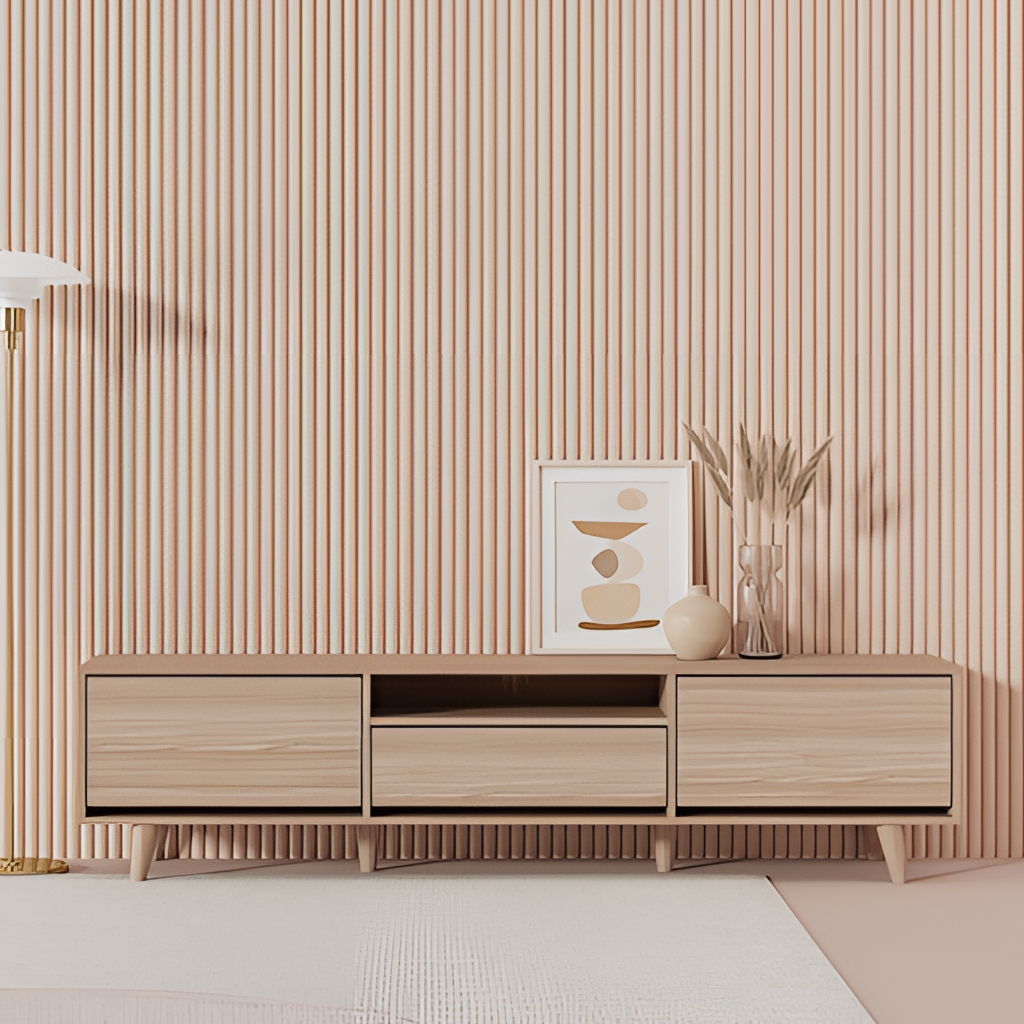
wood TV stand, living room, wood wallpaper, with vertical striped pattern, minimalist, beige wood flooring